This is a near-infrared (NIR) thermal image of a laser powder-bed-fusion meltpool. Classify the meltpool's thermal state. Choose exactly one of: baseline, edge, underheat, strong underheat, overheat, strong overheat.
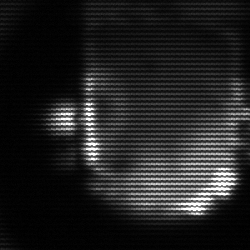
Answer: baseline